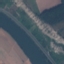
Land use / land cover: River